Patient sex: F
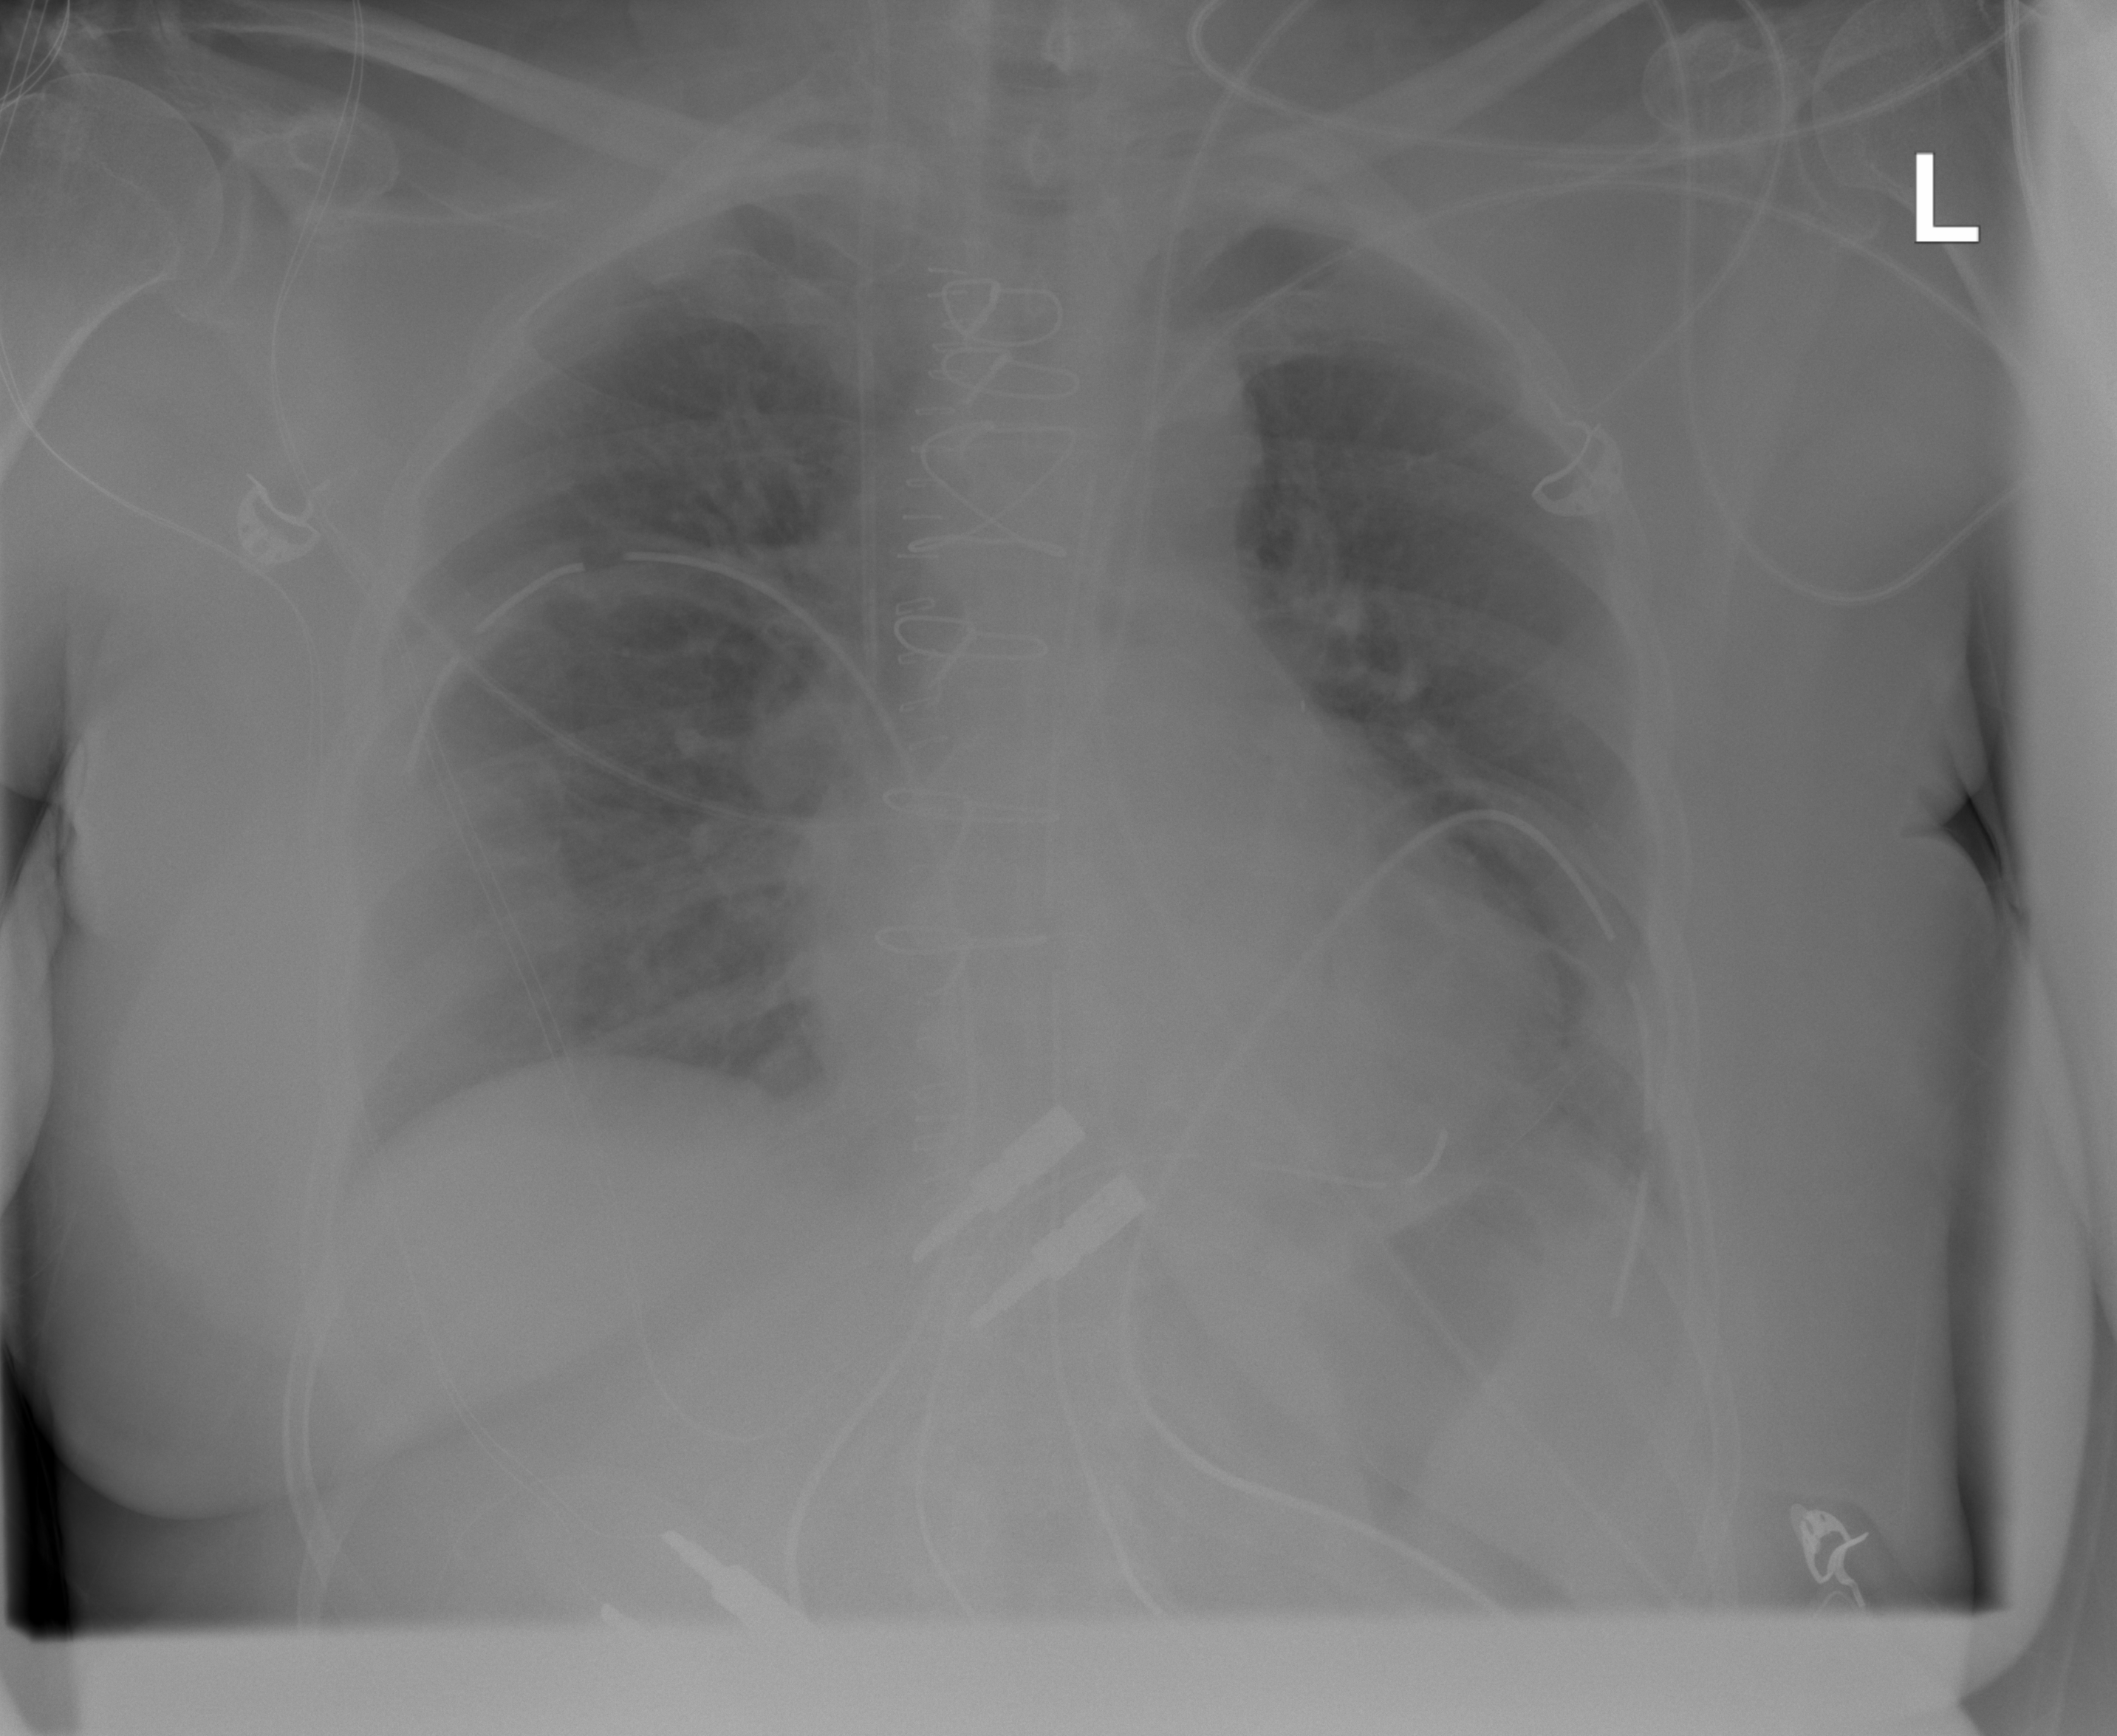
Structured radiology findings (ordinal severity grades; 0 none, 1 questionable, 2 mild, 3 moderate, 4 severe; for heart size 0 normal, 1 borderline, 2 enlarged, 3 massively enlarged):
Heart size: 0
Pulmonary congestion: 0
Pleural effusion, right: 0
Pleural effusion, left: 0
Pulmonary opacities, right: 0
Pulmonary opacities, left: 0
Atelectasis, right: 0
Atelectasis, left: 2